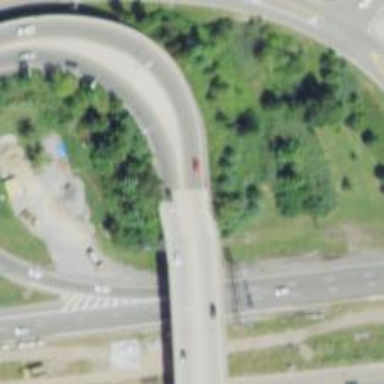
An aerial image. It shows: Bridge along trunk link highway.